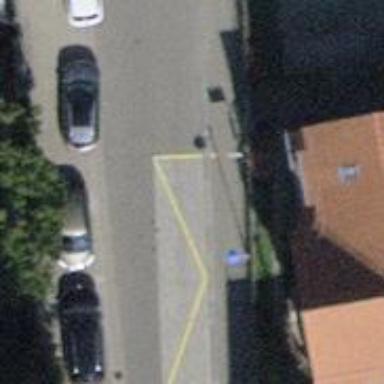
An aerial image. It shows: Public transport stop position.